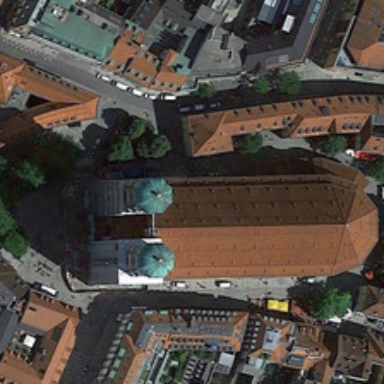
Some buildings and green trees are around a church .